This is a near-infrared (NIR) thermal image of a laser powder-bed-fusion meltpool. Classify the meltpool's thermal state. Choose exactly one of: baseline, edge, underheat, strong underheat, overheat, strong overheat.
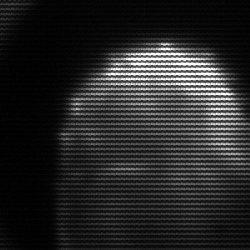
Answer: edge